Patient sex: M
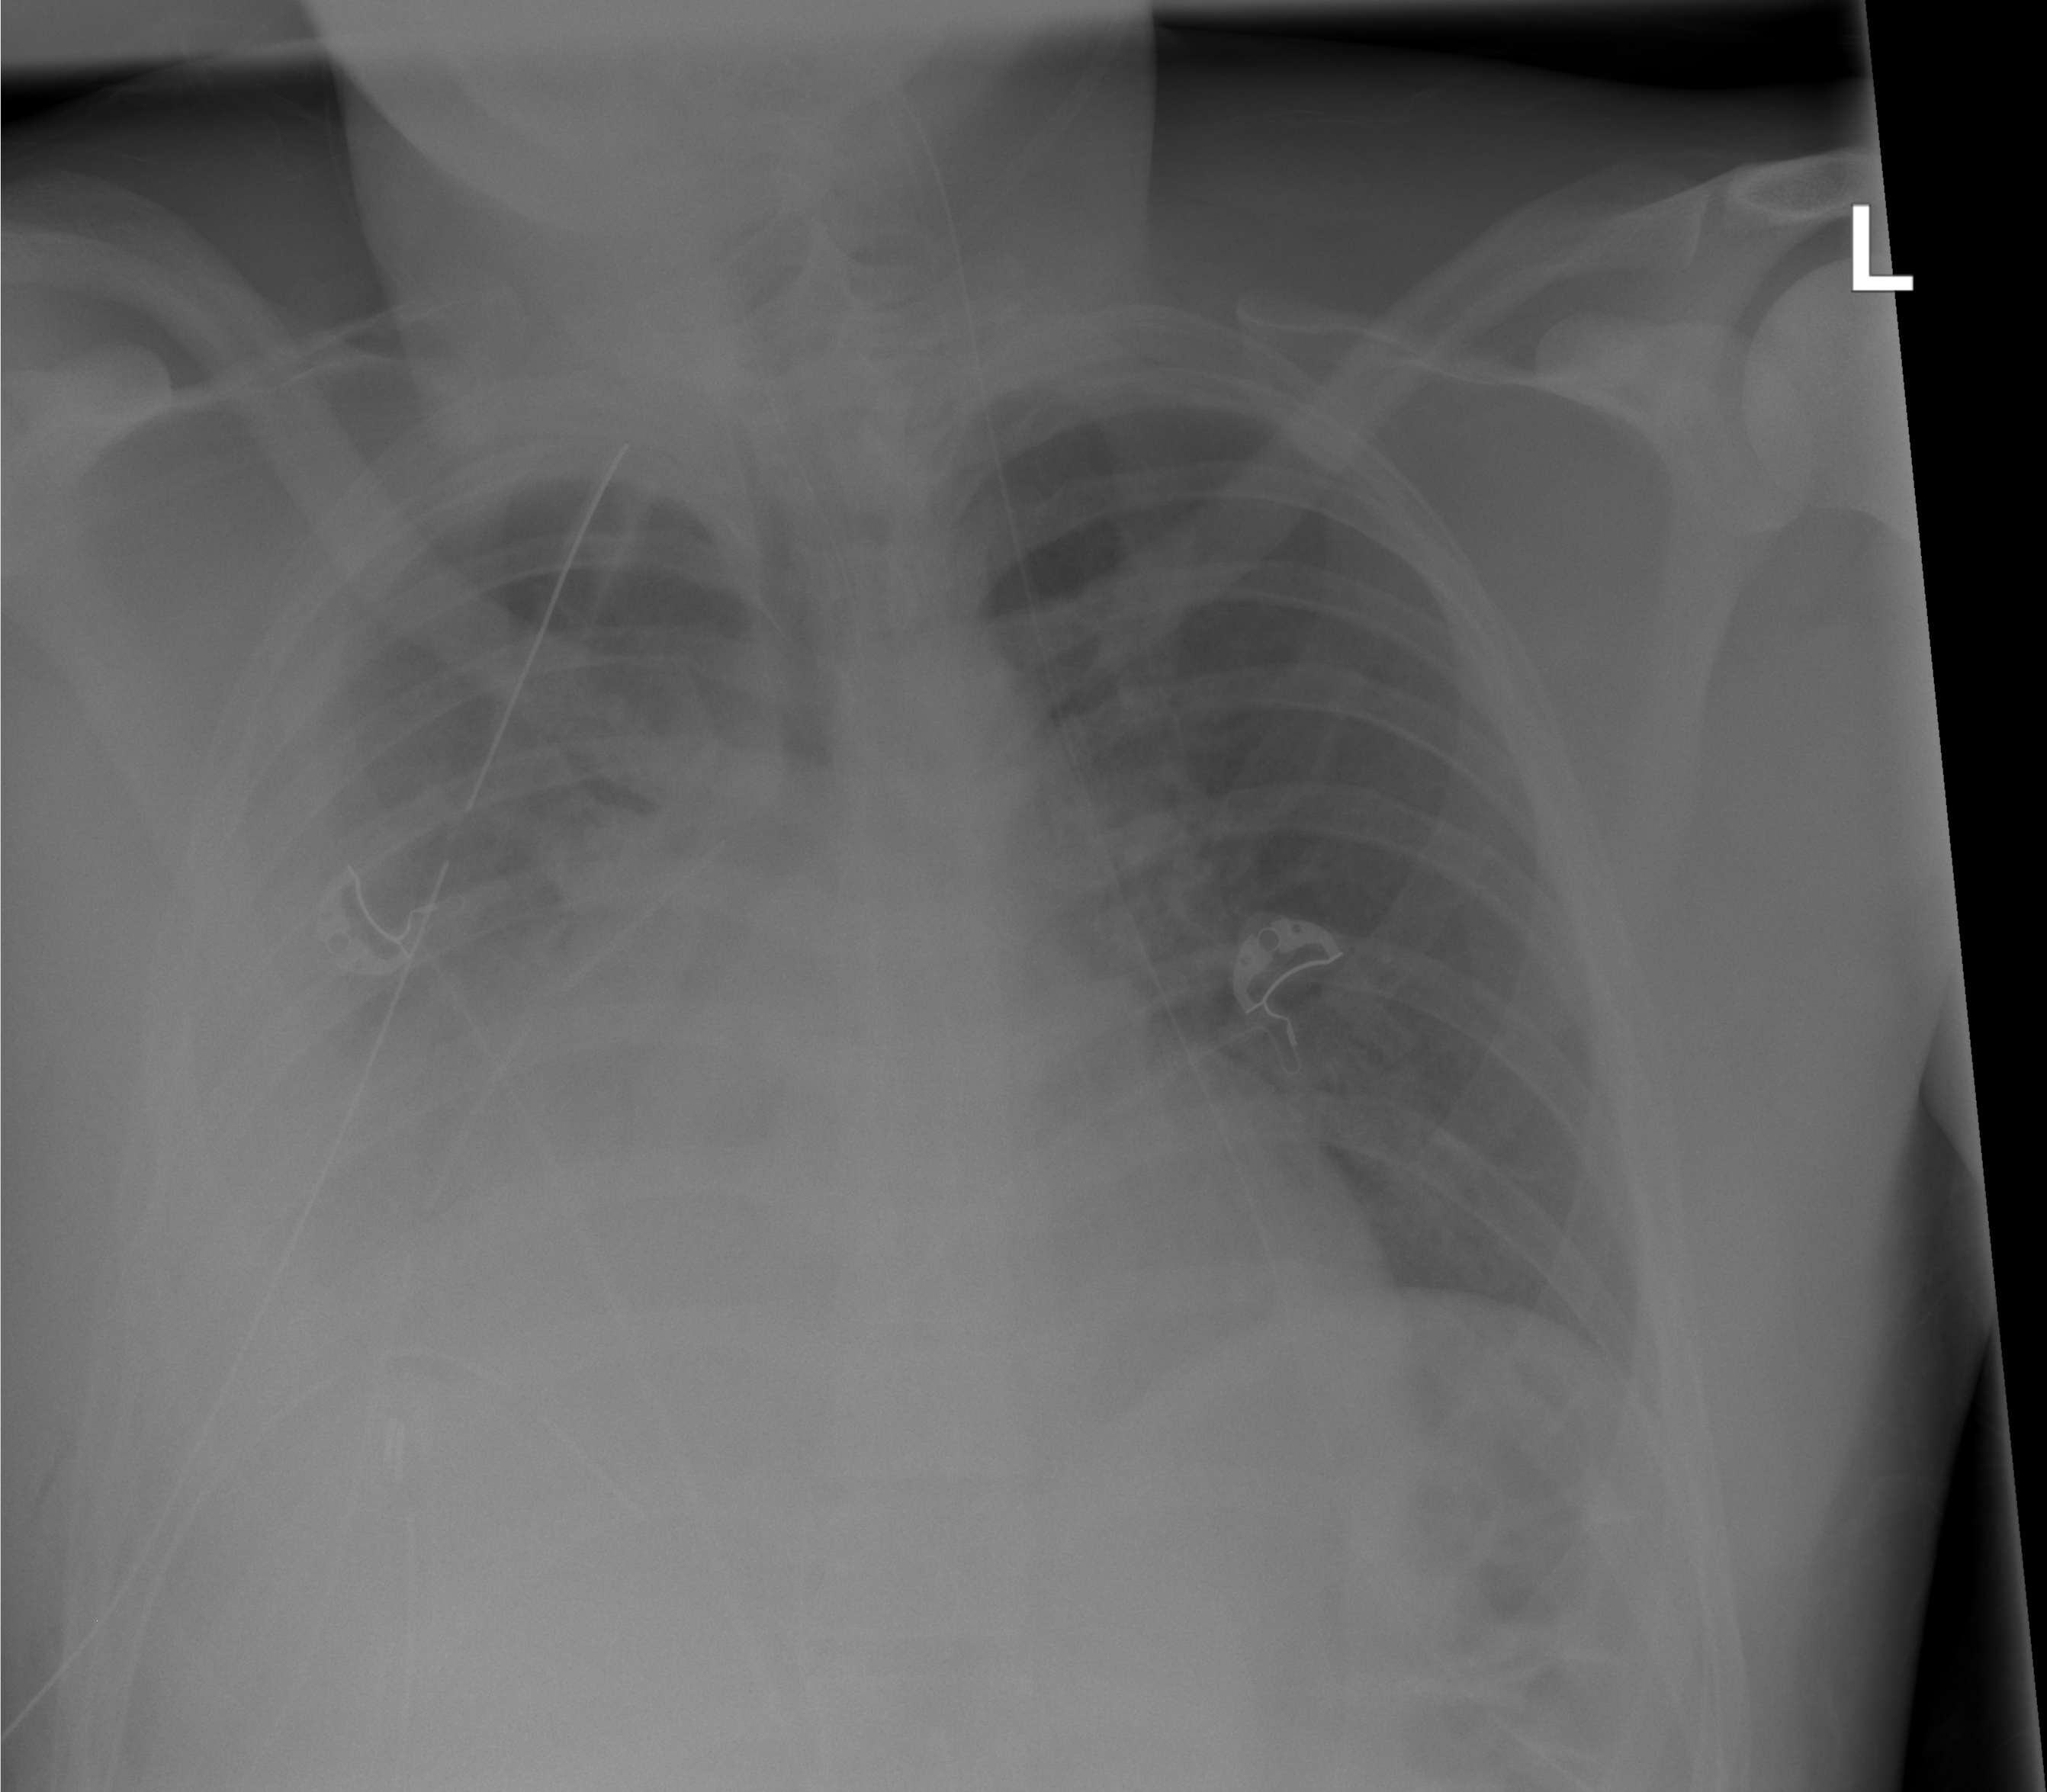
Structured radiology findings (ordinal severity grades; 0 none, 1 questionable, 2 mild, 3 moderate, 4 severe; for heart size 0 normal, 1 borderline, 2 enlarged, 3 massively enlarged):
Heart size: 0
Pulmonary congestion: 0
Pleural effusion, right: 2
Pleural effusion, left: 0
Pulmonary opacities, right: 2
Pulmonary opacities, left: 0
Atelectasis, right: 3
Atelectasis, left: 2